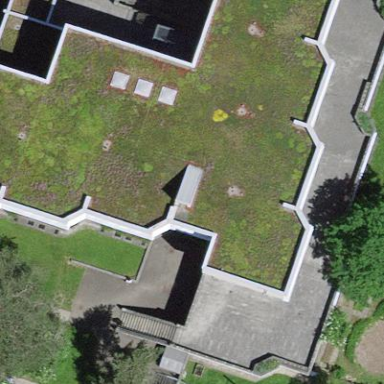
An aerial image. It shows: School building.